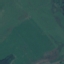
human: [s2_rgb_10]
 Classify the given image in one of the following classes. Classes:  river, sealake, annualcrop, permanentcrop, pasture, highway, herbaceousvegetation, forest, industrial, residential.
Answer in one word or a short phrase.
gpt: Pasture